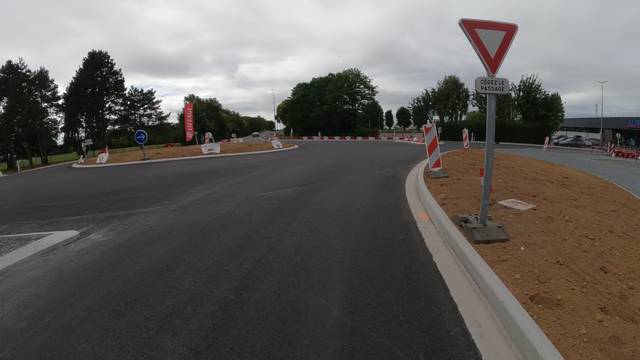
Region: France
Coordinates: 49.194, -0.4023